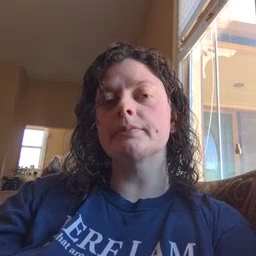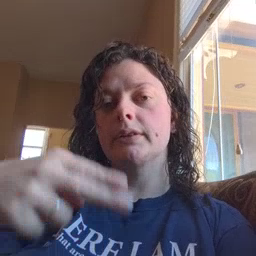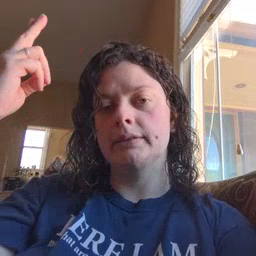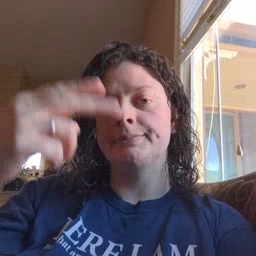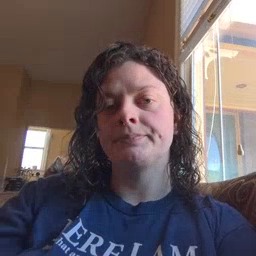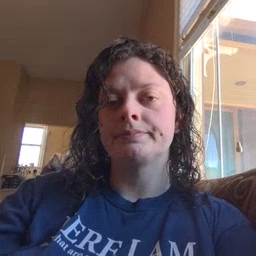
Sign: high